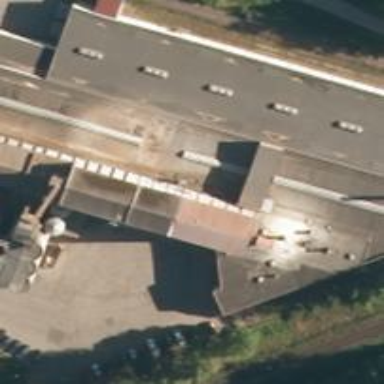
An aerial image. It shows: Manufacturing building.